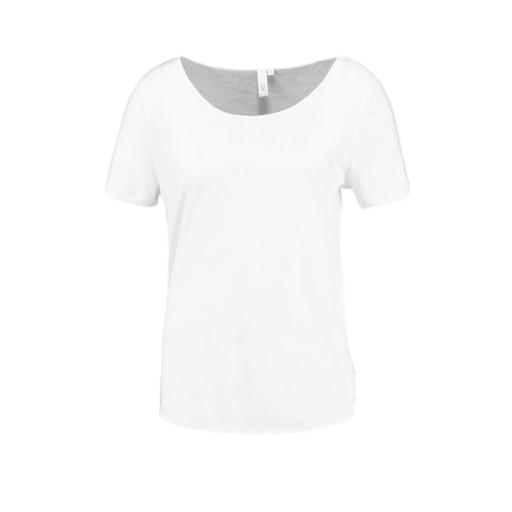
accent t-shirt, white madison scoop tee, white relaxed fit t-shirt, white background